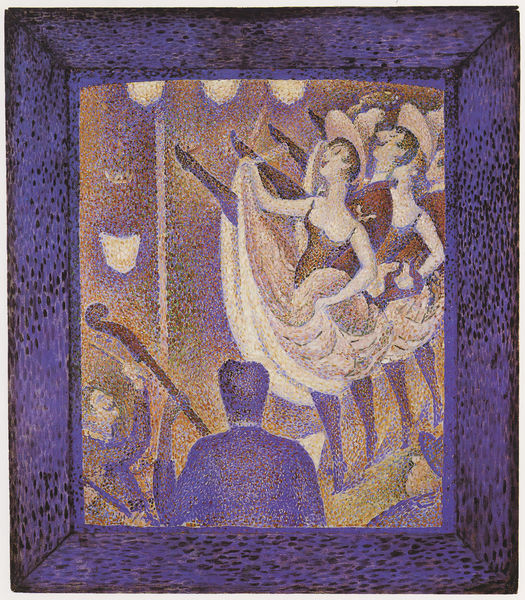
Titel: Chahut, étude
Künstler: Georges Pierre Seurat
Standort: Buffalo (New York)
Institution: Albright-Knox Art Gallery
Schlagwörter: blau, hand, mann, weiß, frauen, gelb, impressionismus, menschen, mädchen, braun, café, frau, hut, hüte, kleid, kleider, lampen, licht, mund, männer, paris, rücken, schwarz, rot, malerei, mode, rock, tanz, zylinder, bart, schnurrbart, arme, blass, mensch, rahmen, instrument, öl, tücher, aufführung, bass, bühne, gitarre, kontrabass, konzert, musik, musiker, orchester, publikum, tanzen, theater, tänzerin, tänzerinnen, kreis, stock, beine, lächeln, bein, rückenansicht, divisionismus, ballett, cello, röcke, zuschauer, pointilismus, modern, lila, violett, scheinwerfer, punkte, lachen, linie, rückenfigur, plakat, zirkus, lautrec, mosaik, manege, variete, geige, saite, seurat, signac, strecken, moulin rouge, tänzer, fahl, pointillismus, postimpressionismus, poitilismus, bassspieler, streichinstrument, bob, dirigent, rhamen, streicher, faruen, revue, taktstock, cancan, ville lumiere, gerahmtes bild, tanzerinnen, touluse lautrec